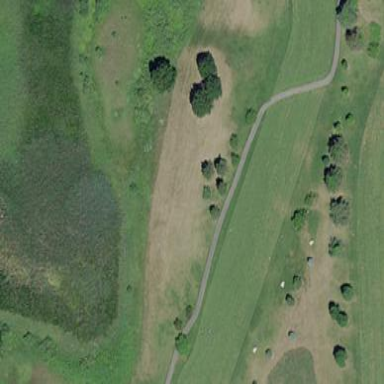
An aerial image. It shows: Golf fairway in the image.